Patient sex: F
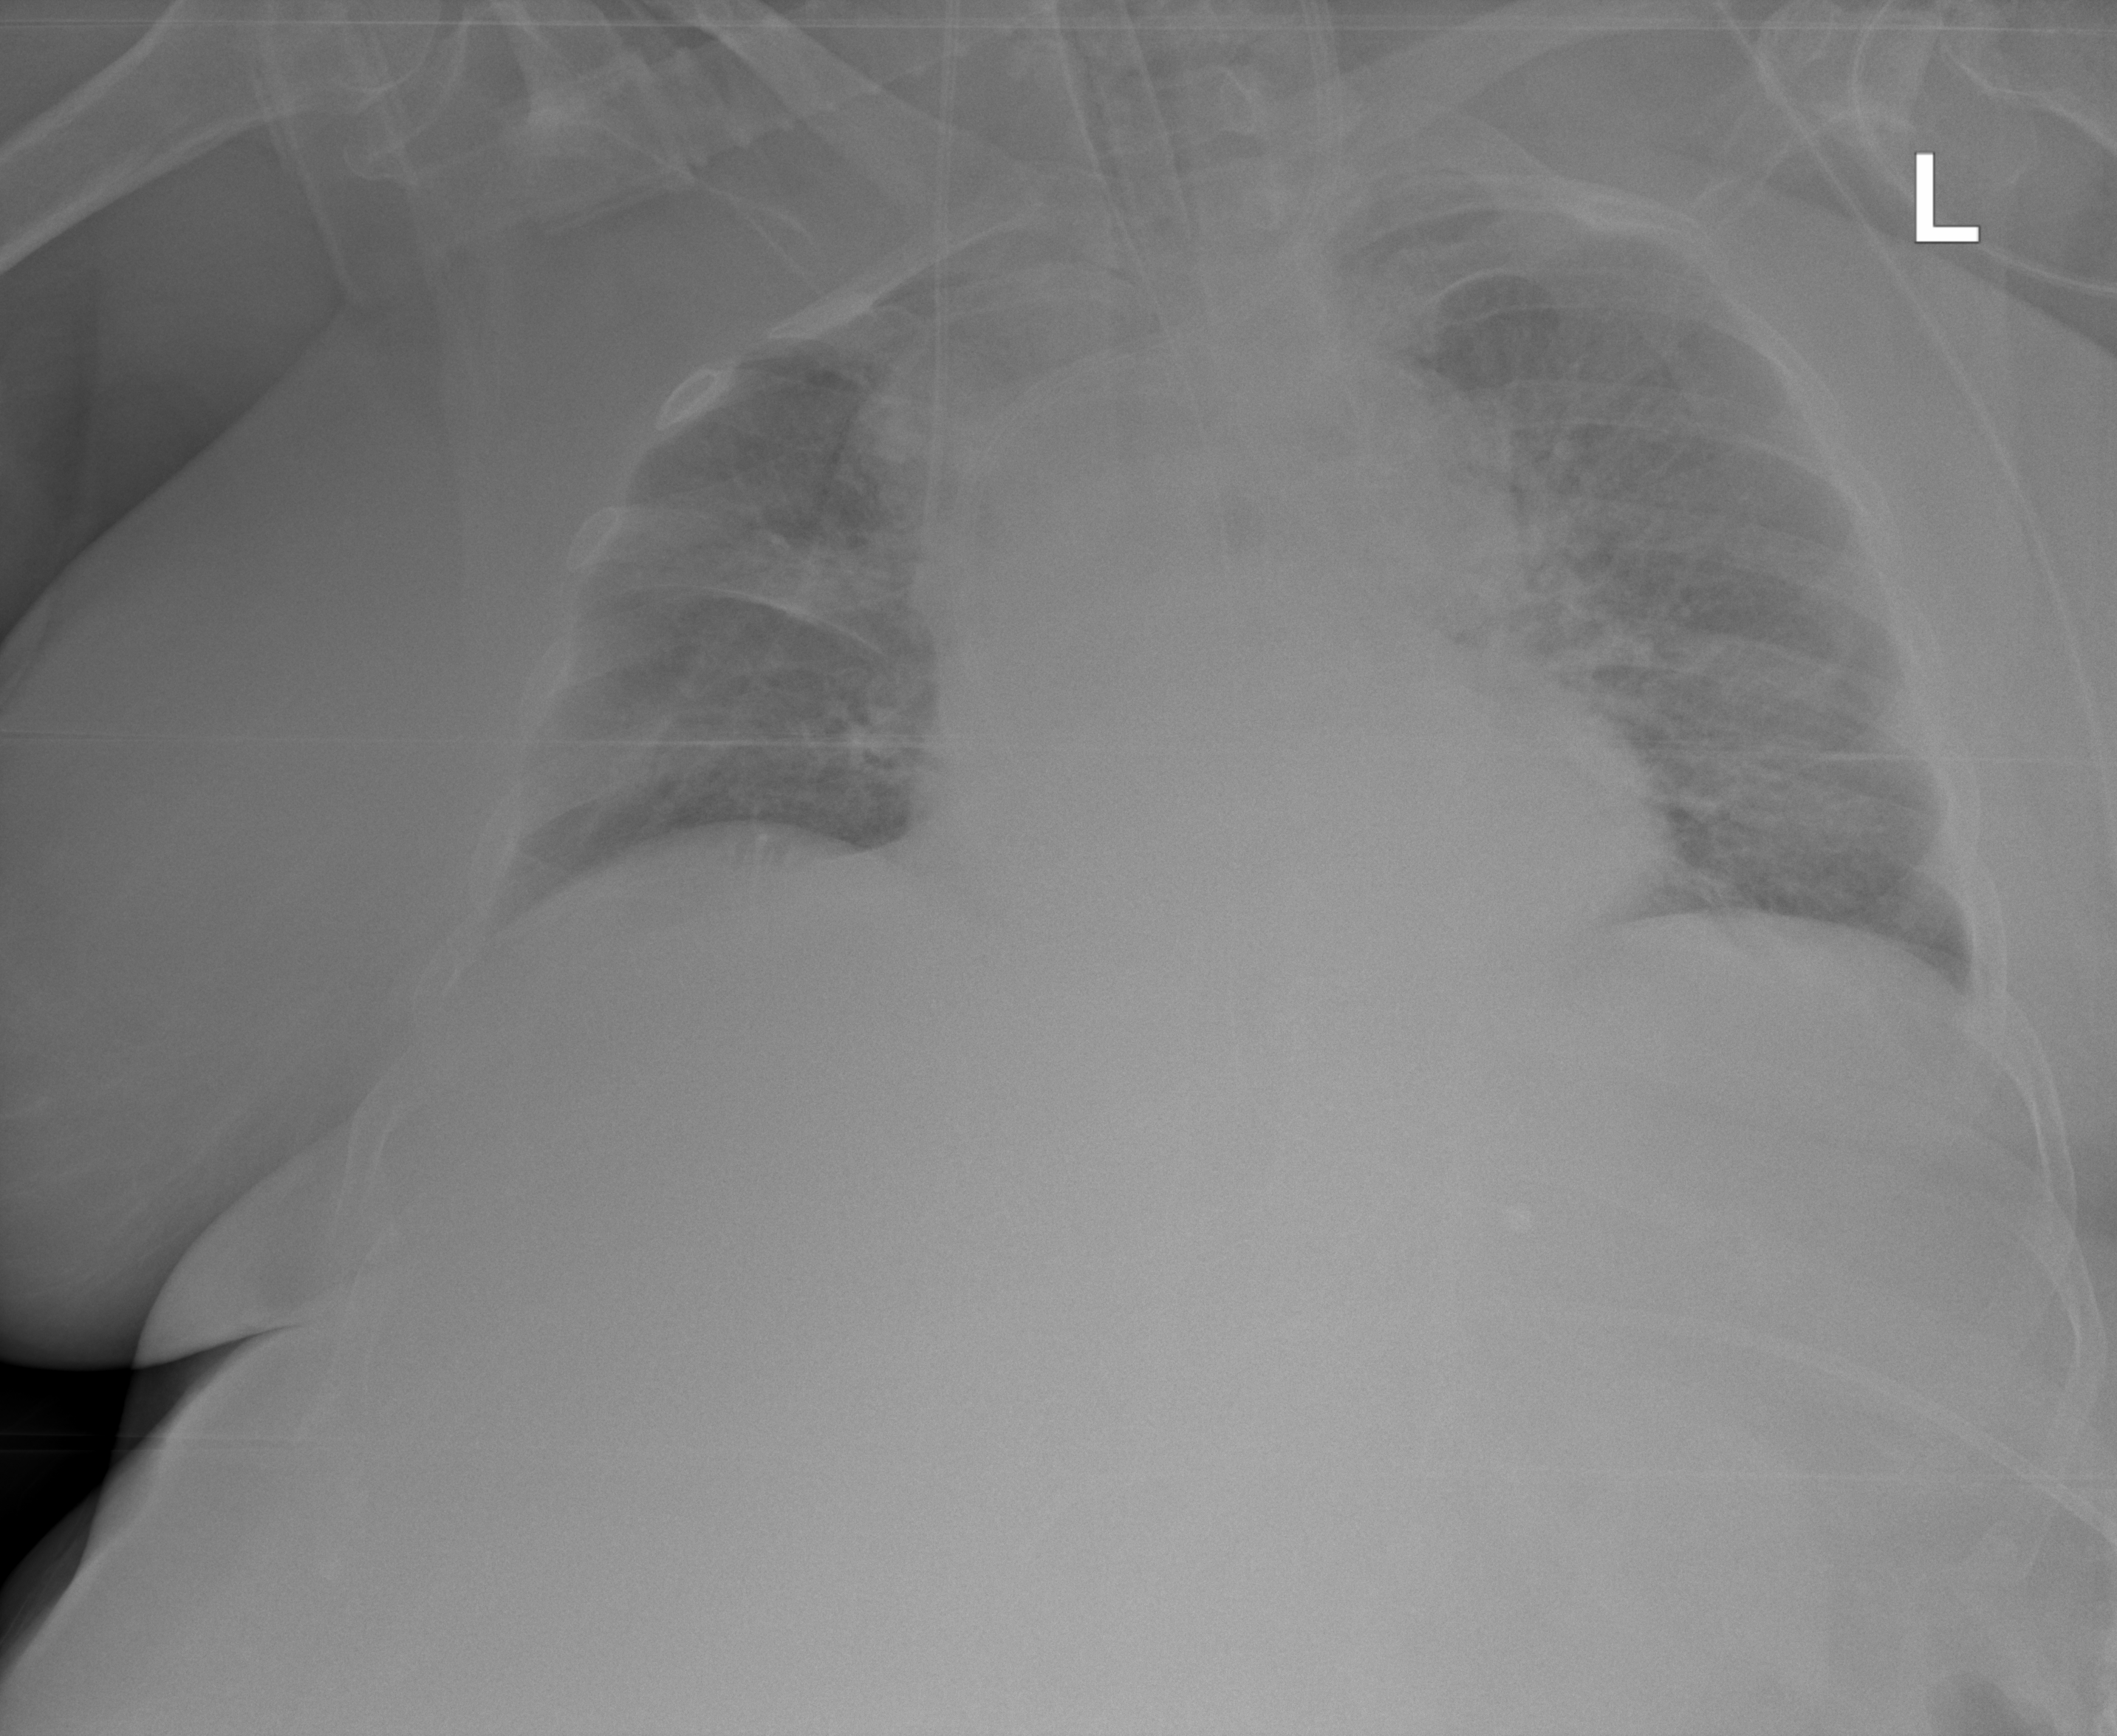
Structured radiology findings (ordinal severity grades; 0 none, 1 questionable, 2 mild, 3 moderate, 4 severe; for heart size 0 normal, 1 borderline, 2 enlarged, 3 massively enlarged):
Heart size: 0
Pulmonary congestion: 2
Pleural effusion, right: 0
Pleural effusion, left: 0
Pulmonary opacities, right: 0
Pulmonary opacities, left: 0
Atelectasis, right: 0
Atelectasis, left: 0